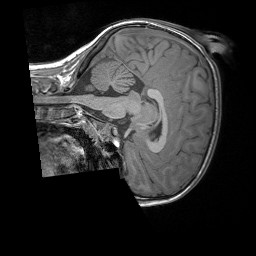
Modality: T1w
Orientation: sagittal
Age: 7
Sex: female
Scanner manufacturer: siemens
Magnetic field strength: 3 T
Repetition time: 1.65 s
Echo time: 0.00203 s